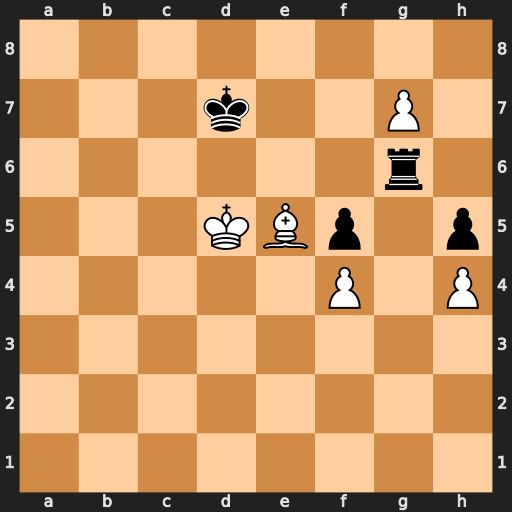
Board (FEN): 8/3k2P1/6r1/3KBp1p/5P1P/8/8/8
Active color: w
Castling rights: -
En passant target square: -
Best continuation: Bf6 Rxf6 g8=Q